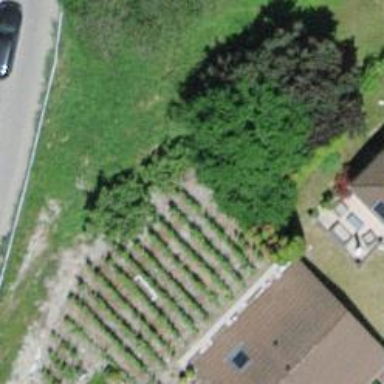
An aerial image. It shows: Vineyard growing grapes.